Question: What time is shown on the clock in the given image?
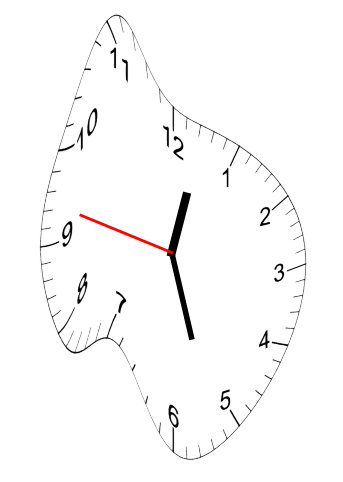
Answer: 12:26:47